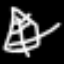
Label: leaf